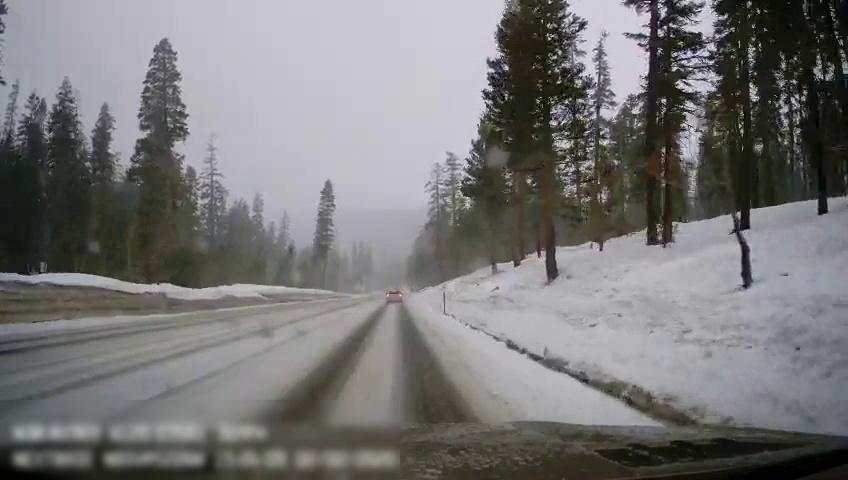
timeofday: Day
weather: Snowy
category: Drivable Space
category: Vehicles | SUV